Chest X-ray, PA view. Patient: 69 years old, sex F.
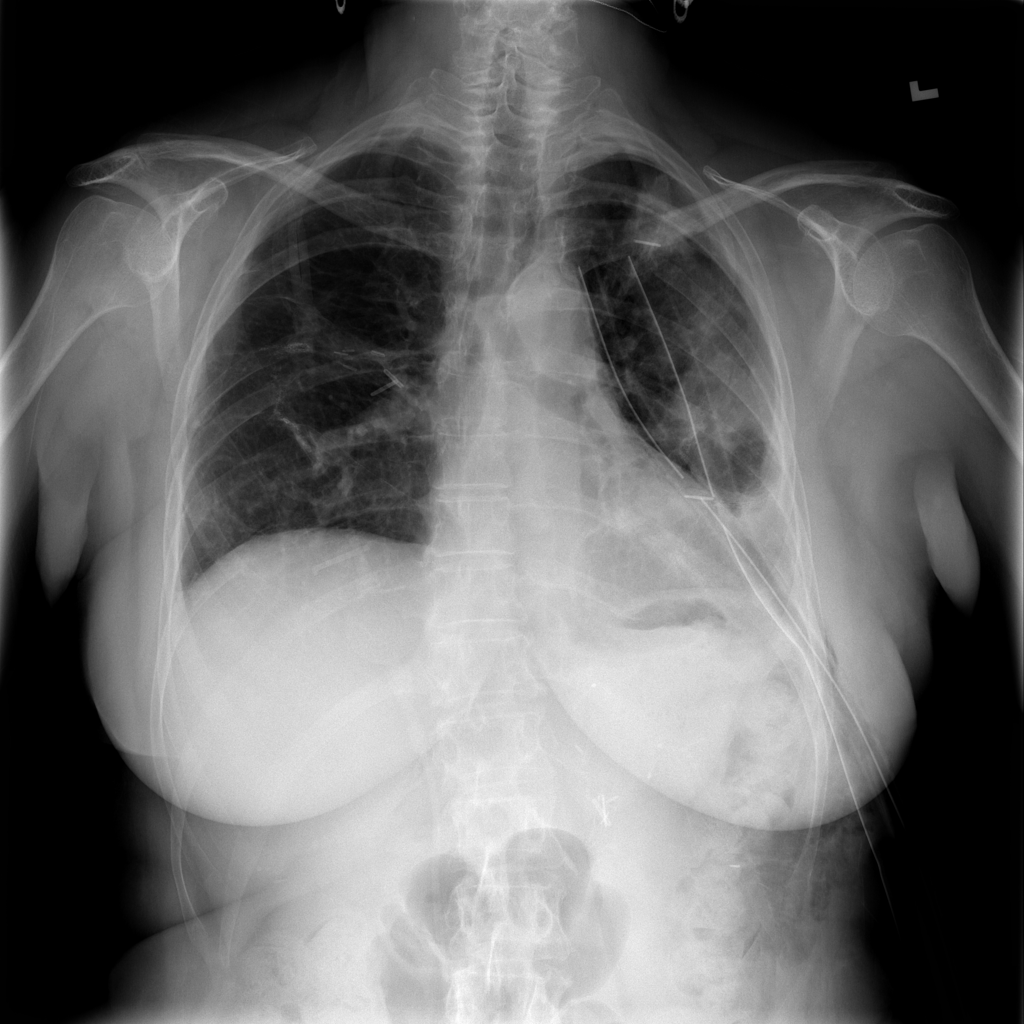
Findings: No Finding